Question: Trying to make a website with a friend of mine and we're having problems with the divs at other divs with opacity.
Here's a picture to make it clear:

As you can see, the circle (div) is visible through the black bar.
But we want it to be as on the left side of the picture.
Any ideas how to fix it?
'''
//The black bar
.top-bar {
width: 100%;
height: 100px;
background-color: black;
opacity: 0.8;
}
//A circle
.textbox_how {
width: 820px;
height: 820px;
border: 20px #e8c499 solid;
border-radius: 100%;
left: 50%;
position: absolute;
top: 5%;
text-align: center;
z-index: -1;
}
//The other circle
.textbox_how_around {
width: 840px;
height: 840px;
border: 10px brown solid;
border-radius: 100%;
left: 50%;
position: absolute;
top: 5%;
text-align: center;
z-index: -1;
}
'''
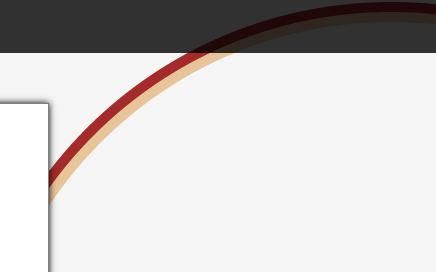
Answer: @trunks175 is correct. Put a dummy behind the header with a white background.
'''
<div style="position:absolute;top:0;left:0;opacity:0.5;background:red;height:300px;width:300px;z-index:3"></div>
<div style="position:absolute;top:0;left:0;background:white;border:1px solid green;height:300px;width:300px;z-index:2"></div>
<div style="position:absolute;top:100px;left:100px;background:blue;height:300px;width:300px;z-index:1"></div>
'''
Here's a fiddle: <URL>
I believe this is the only way to achieve what you're trying to since the header is opaque.